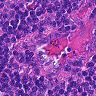
Metastatic tissue present: no